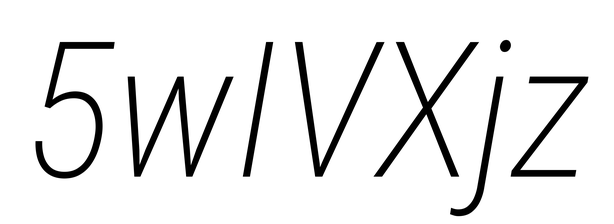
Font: Roboto-Italic_Condensed_ExtraLight_Italic